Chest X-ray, PA view. Patient: 27 years old, sex M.
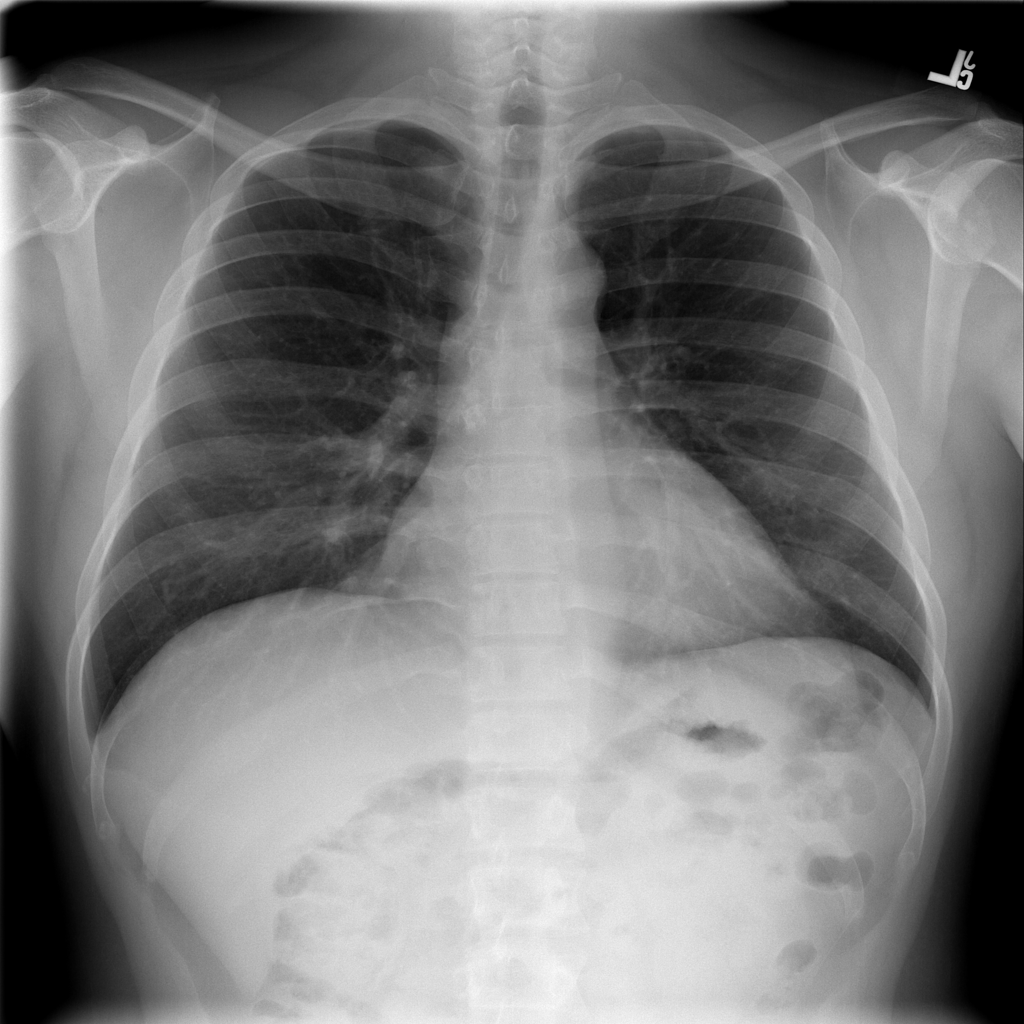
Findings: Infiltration